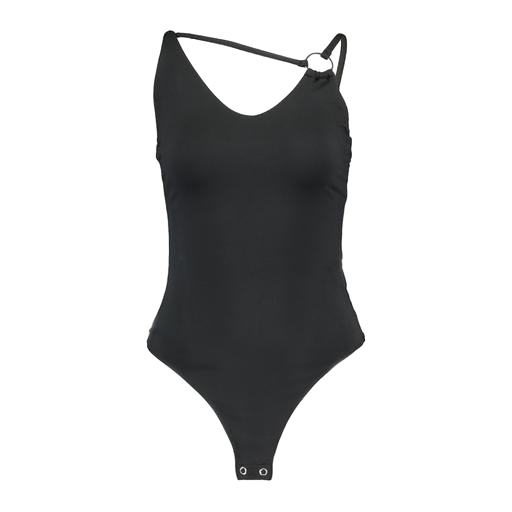
black one piece, black plunge bodysuit, black limited edition ring detail cami, white background